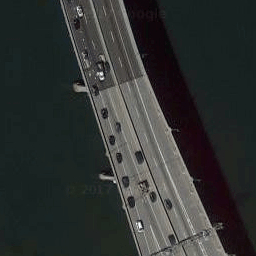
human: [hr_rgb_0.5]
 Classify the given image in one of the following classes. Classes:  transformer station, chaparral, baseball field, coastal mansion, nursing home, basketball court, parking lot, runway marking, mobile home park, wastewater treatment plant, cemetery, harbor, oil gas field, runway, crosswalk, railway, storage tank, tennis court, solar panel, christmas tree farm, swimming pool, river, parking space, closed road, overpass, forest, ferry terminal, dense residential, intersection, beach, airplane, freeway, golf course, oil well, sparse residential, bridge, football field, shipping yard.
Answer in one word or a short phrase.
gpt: bridge